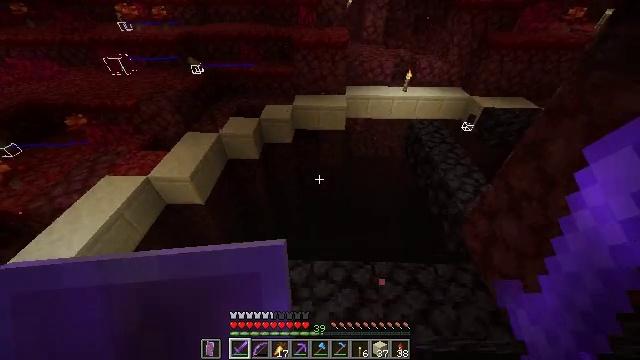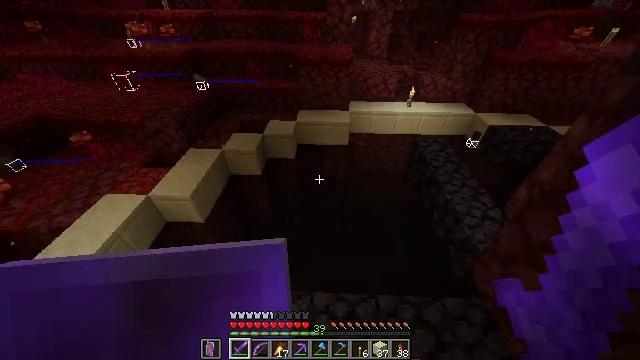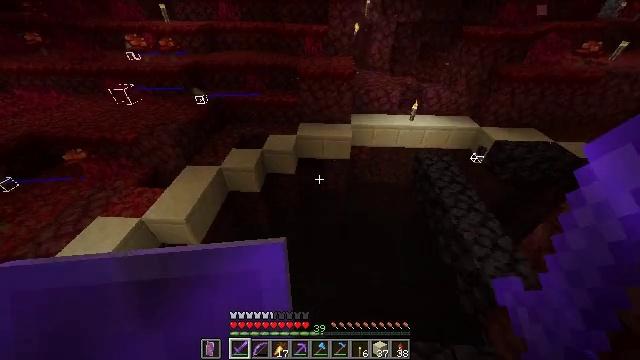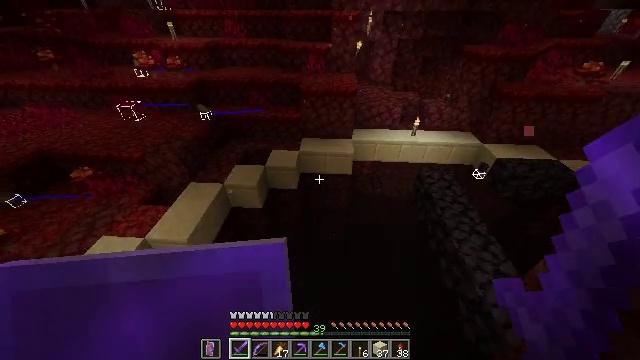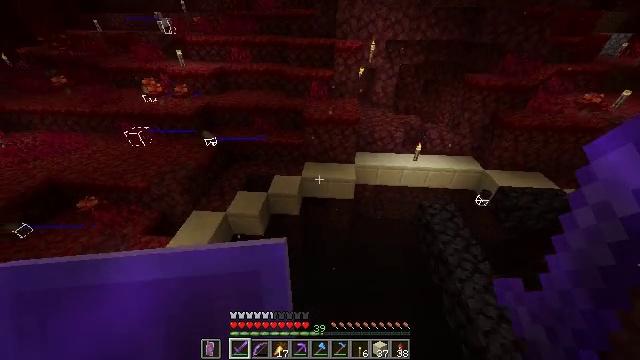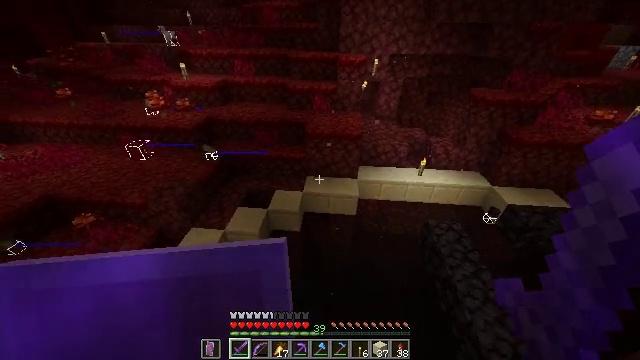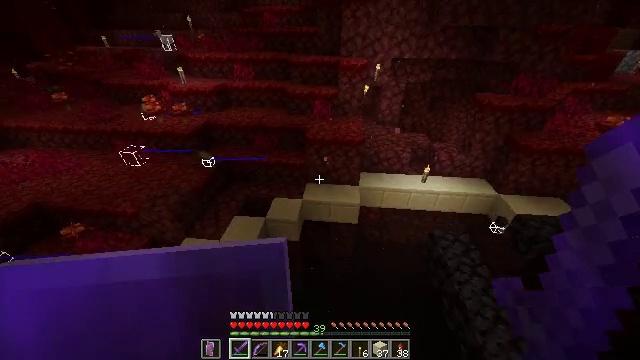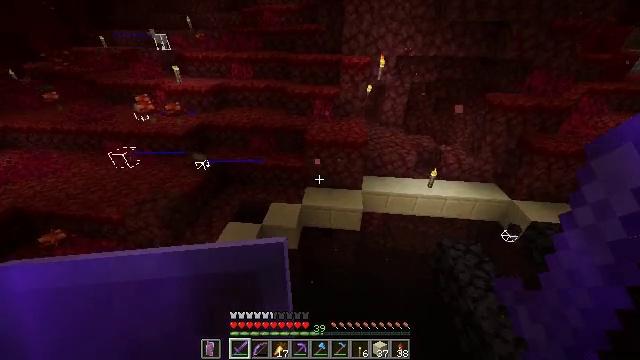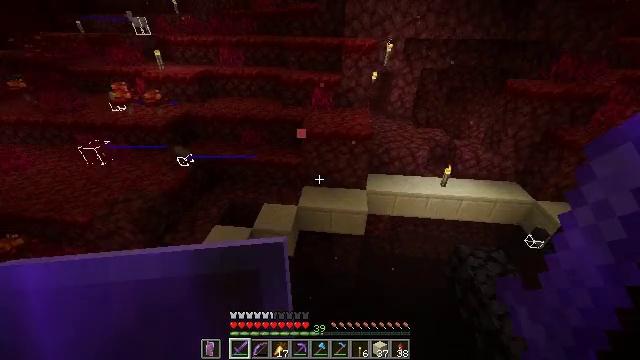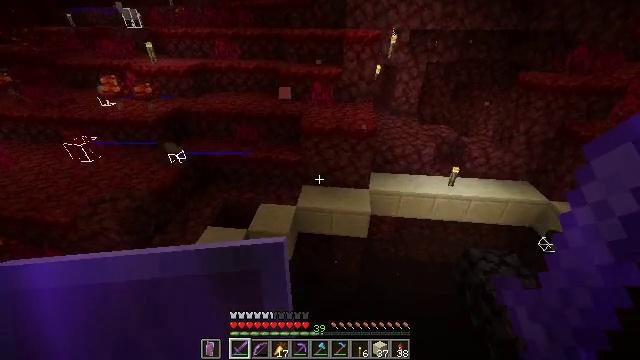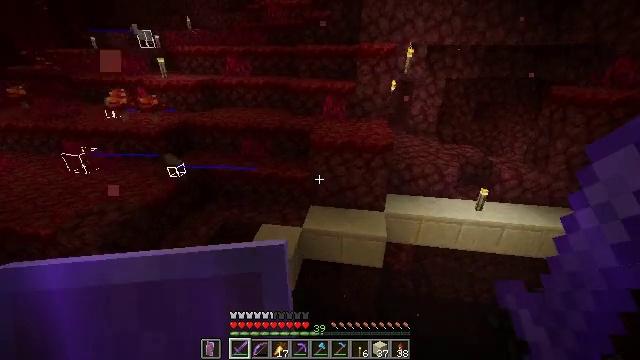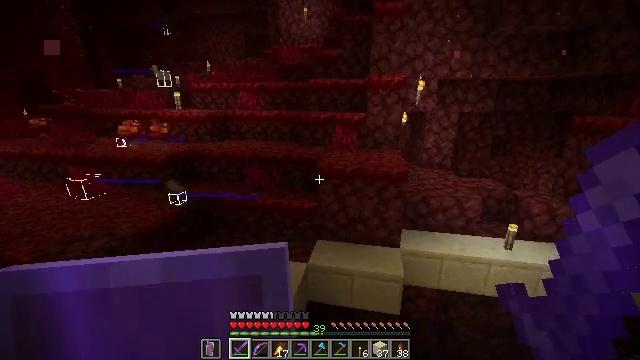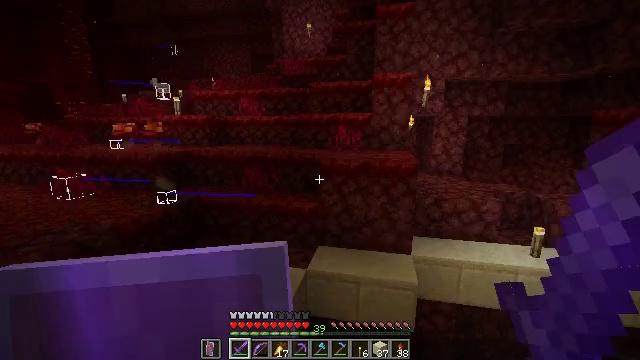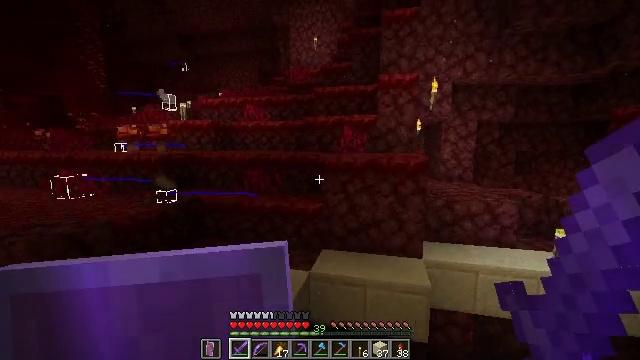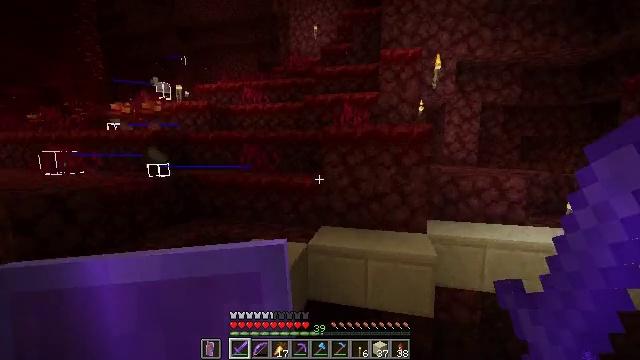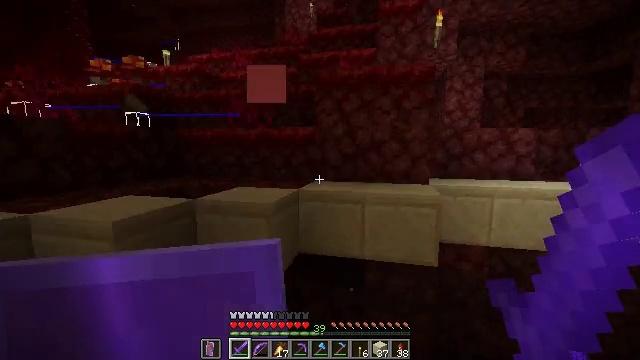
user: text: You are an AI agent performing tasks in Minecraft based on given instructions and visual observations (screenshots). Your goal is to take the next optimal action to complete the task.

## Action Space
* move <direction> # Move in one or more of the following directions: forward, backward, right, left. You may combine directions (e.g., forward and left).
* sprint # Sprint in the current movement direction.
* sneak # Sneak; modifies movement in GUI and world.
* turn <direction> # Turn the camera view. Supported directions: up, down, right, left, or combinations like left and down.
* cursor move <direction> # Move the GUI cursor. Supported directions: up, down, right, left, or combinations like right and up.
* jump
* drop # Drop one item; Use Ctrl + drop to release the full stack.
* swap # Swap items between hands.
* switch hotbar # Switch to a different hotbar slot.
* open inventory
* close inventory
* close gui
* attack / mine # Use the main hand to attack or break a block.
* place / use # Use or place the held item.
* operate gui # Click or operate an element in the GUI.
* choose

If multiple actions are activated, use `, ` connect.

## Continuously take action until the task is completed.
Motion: motion action
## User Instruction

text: Dig up blackstone from the depths.
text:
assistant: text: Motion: move forward, sprint, turn left and up
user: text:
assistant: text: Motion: move forward, sprint
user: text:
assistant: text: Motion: move forward, sprint, turn up
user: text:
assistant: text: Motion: move forward, sprint, turn up
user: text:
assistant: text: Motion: move forward, turn up
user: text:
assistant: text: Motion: move forward
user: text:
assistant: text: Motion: no_op
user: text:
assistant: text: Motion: no_op
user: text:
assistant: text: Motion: no_op
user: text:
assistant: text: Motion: turn left and up
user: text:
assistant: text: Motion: turn left and up
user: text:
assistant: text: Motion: turn up
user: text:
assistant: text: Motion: turn left and up
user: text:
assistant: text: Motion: no_op
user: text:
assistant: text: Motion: no_op
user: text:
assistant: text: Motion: turn right and up
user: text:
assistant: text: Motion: turn right and up
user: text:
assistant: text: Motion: turn right and up
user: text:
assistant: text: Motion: turn right and up
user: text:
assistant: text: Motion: no_op
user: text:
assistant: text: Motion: no_op
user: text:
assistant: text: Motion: no_op
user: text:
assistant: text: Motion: no_op
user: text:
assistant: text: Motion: no_op
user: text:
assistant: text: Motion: no_op
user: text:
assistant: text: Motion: no_op
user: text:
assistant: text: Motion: no_op
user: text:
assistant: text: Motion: no_op
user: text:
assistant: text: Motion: move forward
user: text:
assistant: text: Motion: move forward